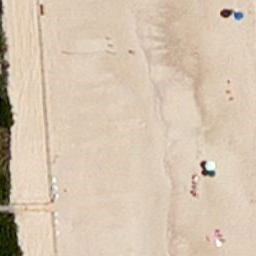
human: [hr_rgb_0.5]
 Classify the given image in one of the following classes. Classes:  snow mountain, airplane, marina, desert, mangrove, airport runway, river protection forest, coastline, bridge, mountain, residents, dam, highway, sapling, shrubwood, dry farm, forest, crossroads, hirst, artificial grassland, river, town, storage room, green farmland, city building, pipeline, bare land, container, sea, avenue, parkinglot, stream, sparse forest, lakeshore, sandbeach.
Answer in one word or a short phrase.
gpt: sandbeach